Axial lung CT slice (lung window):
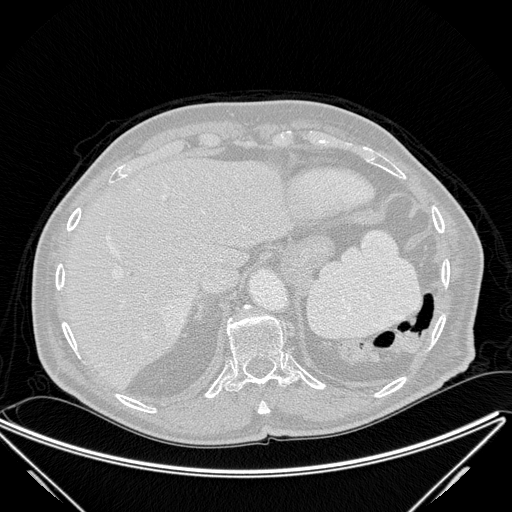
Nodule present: no